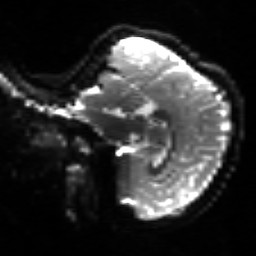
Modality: sbref
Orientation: sagittal
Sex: male
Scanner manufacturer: siemens
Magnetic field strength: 3 T
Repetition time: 5 s
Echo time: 0.071 s